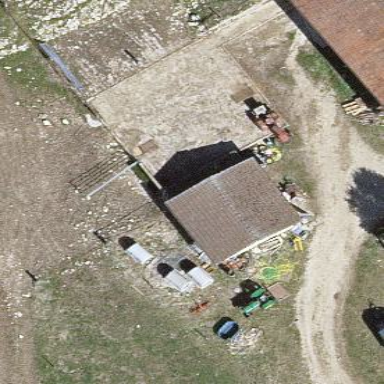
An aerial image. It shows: Shed building with gabled roof.